Field crop: maize
Growth stage: 2
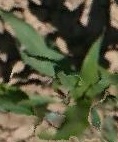
Species: maize